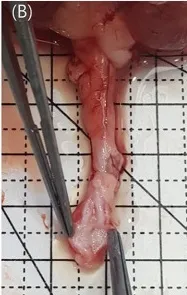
Anatomy of right kidney and right ureter and histopathology of right ureter stained with hematoxylin and eosin (H&E) staining. (B) The surface of the thickened ureteral wall was irregularly protruded.
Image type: medical_photograph (skin_photograph)